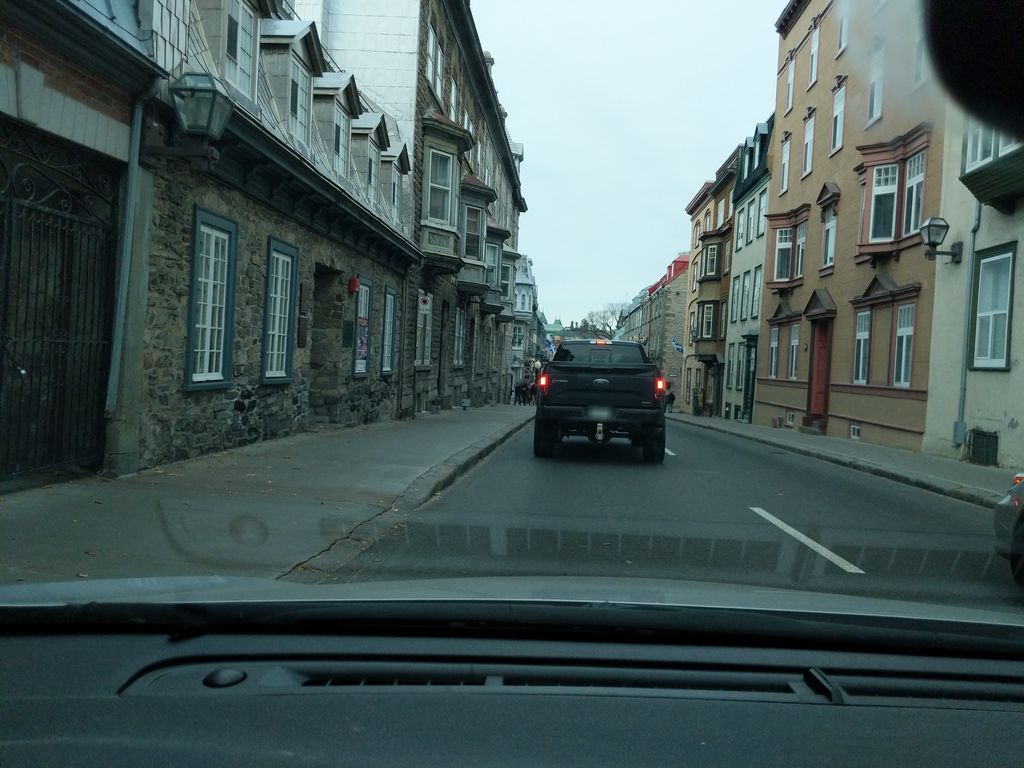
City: quebec_city